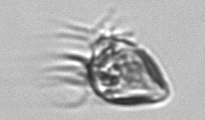
Label: Strombidium_morphotype1